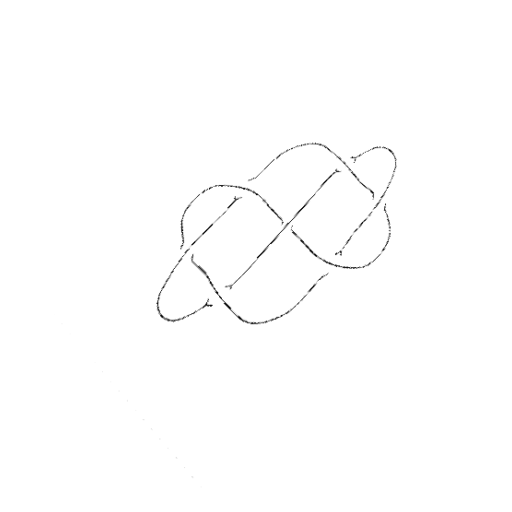
Crossing number: 7